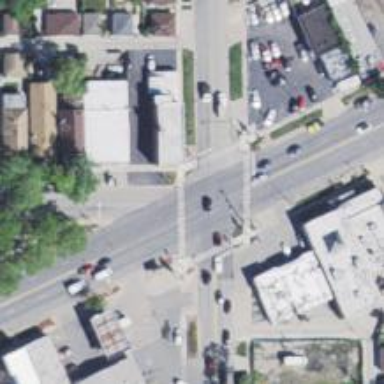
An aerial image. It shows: Crossing road.